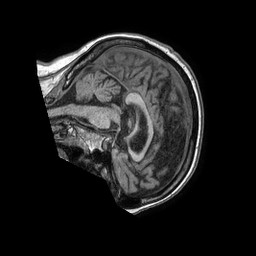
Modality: T1w
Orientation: sagittal
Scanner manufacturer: philips
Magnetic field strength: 1.5 T
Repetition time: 0.007579 s
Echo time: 0.003462 s